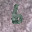
Label: 6